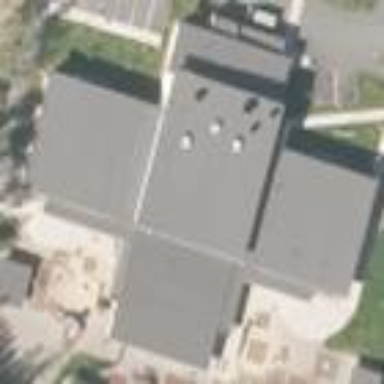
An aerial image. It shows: Kindergarten building.